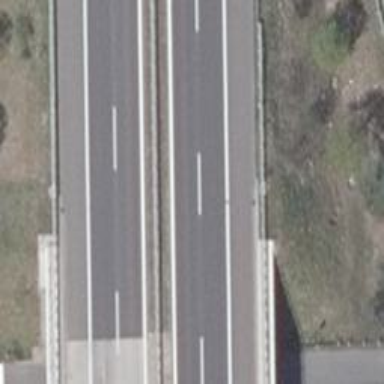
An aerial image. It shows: Bridge over trunk highway that serves as motorroad.